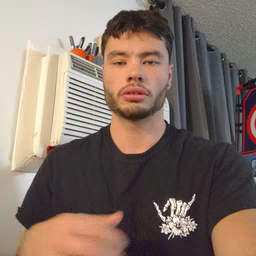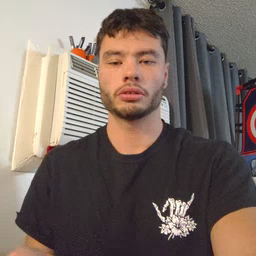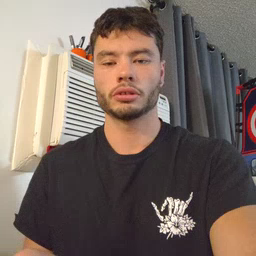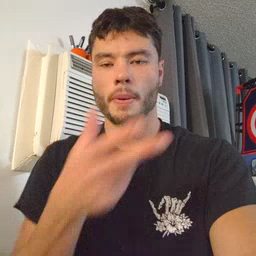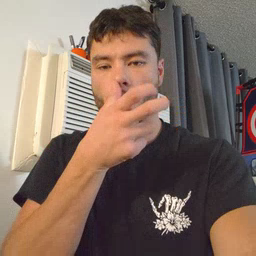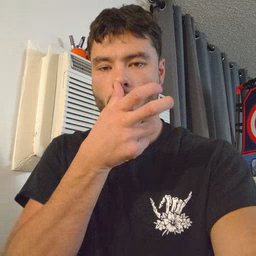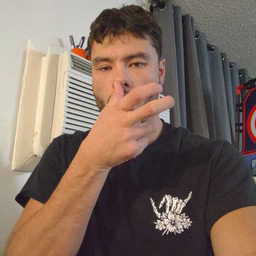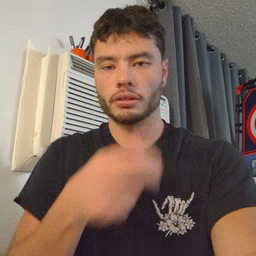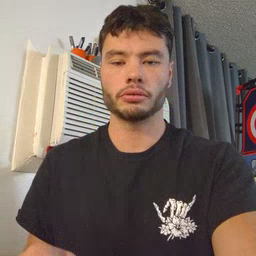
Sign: bug